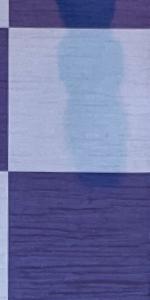
Label: Empty